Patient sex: F
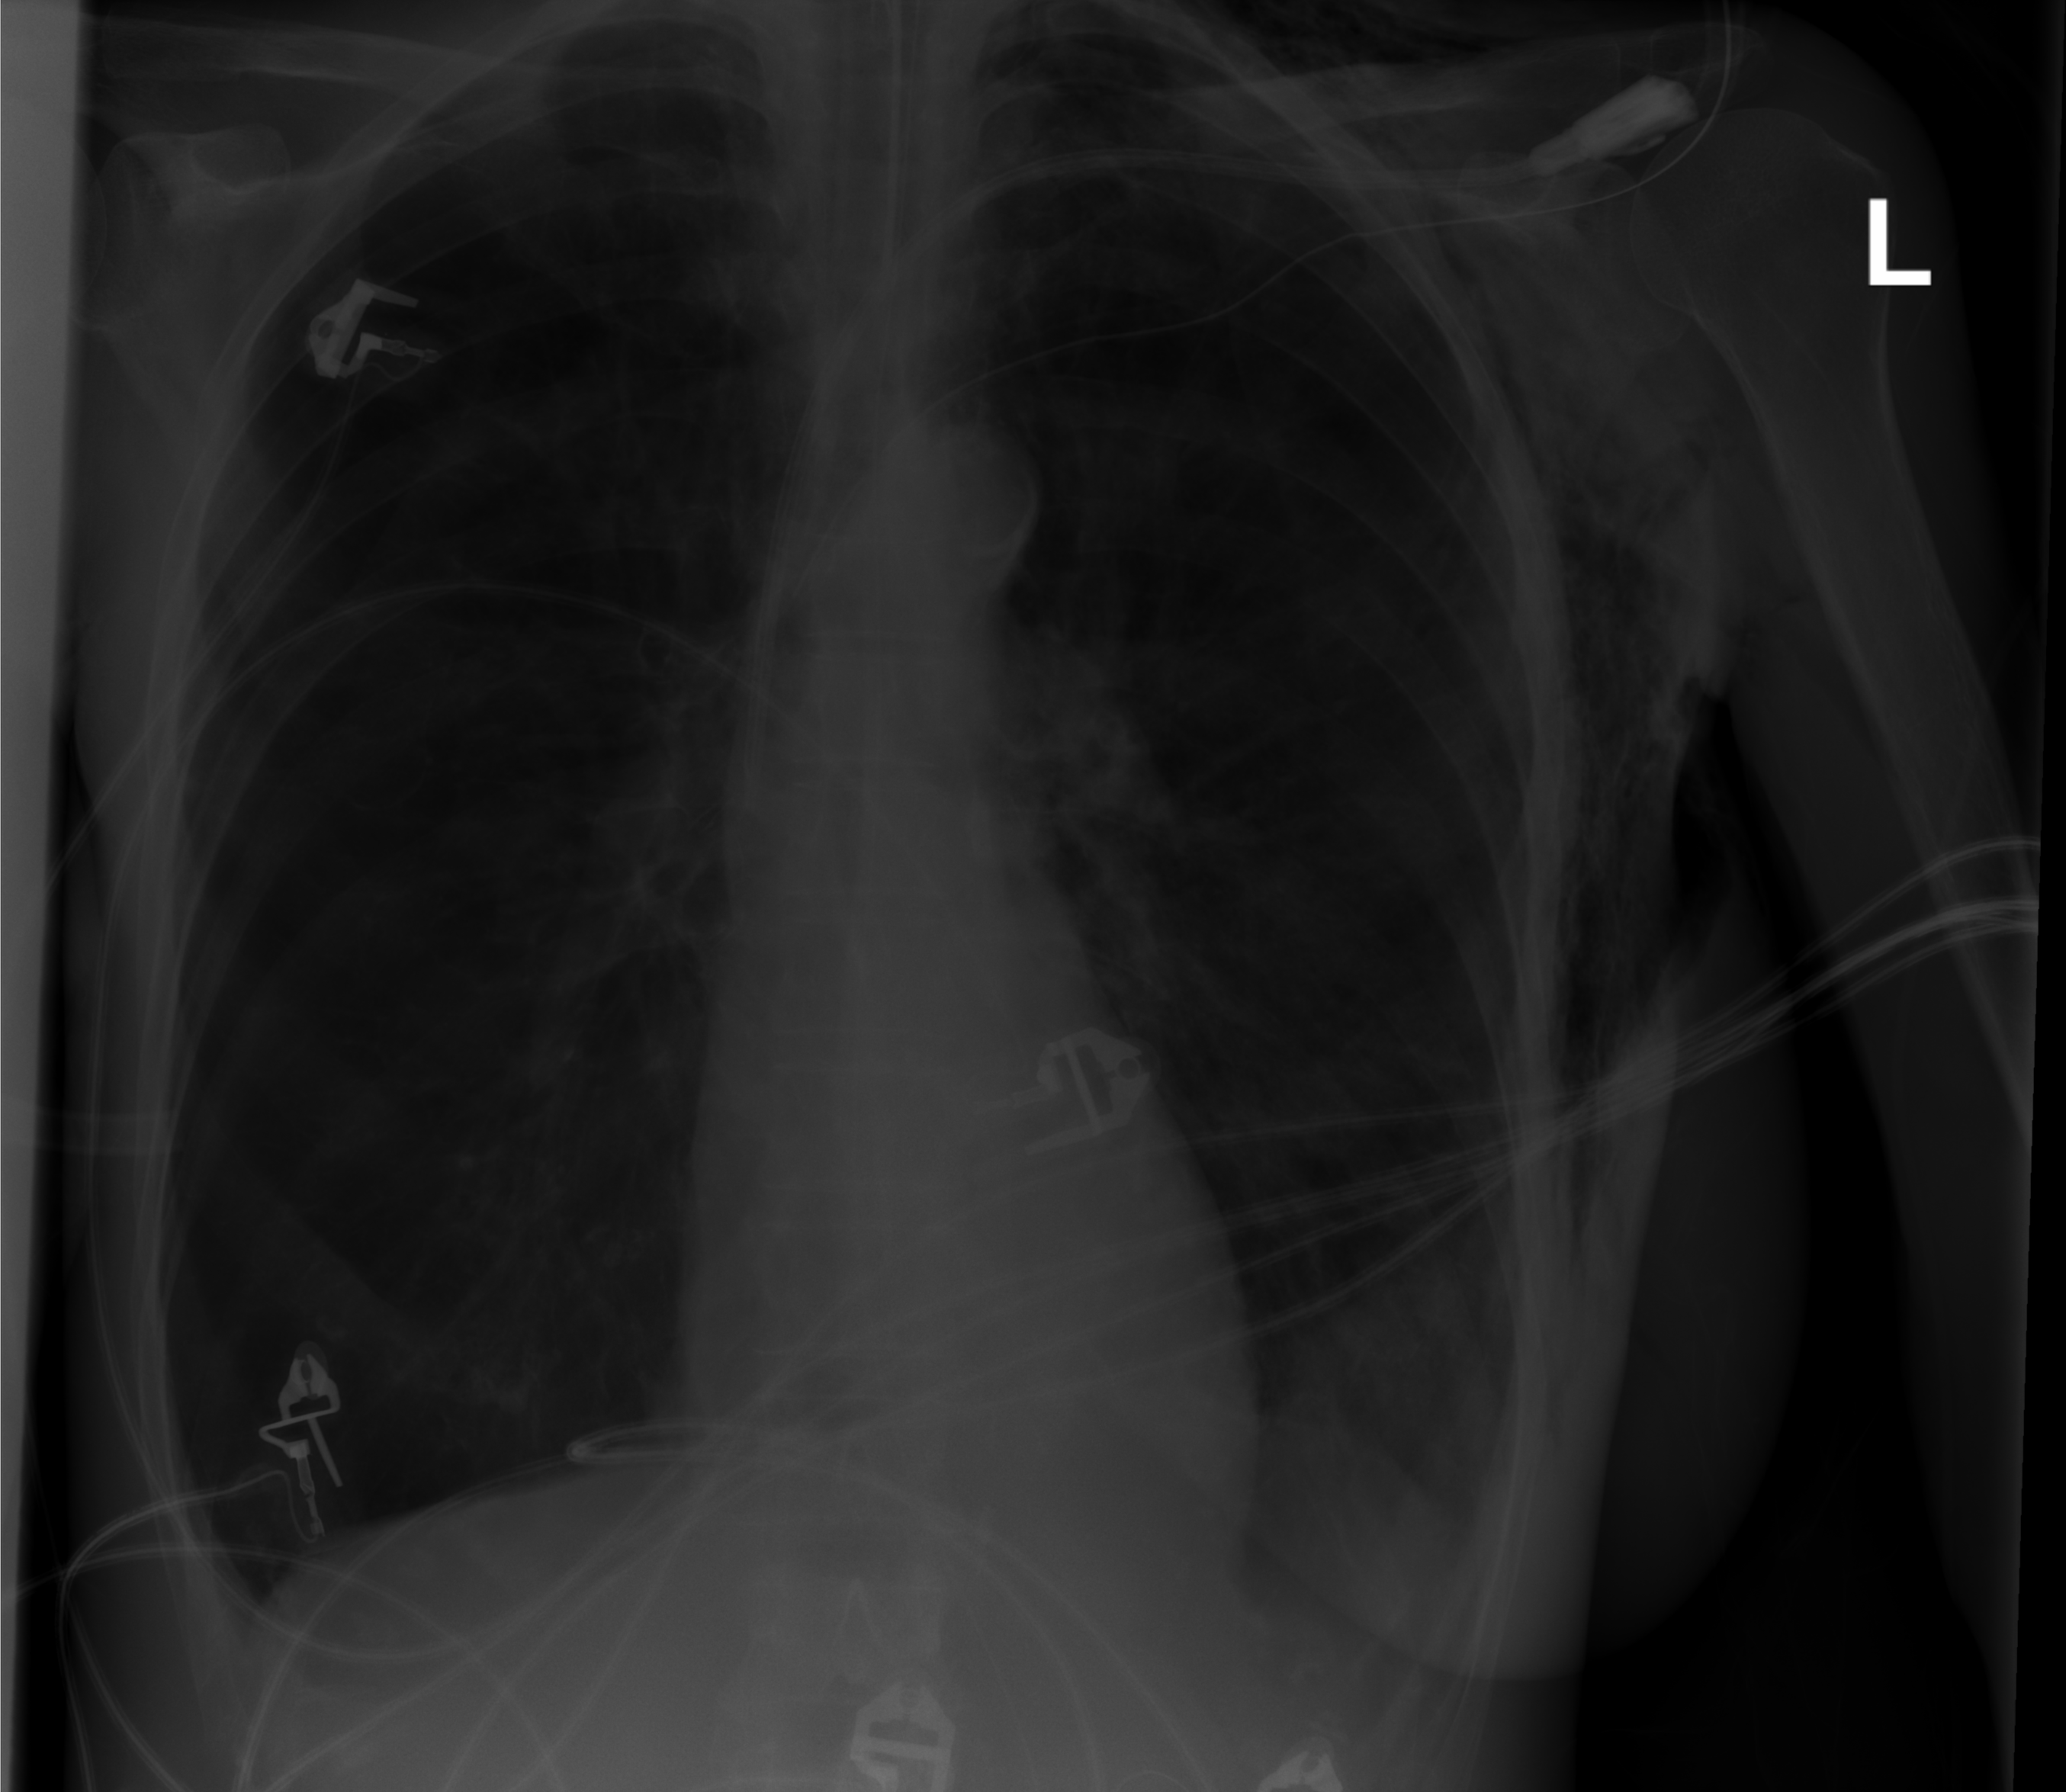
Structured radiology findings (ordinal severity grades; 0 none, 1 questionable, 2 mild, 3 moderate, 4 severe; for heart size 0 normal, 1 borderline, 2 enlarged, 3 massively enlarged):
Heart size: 0
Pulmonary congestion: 0
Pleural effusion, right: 0
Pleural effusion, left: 0
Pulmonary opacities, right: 0
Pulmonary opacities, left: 0
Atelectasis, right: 0
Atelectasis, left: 2